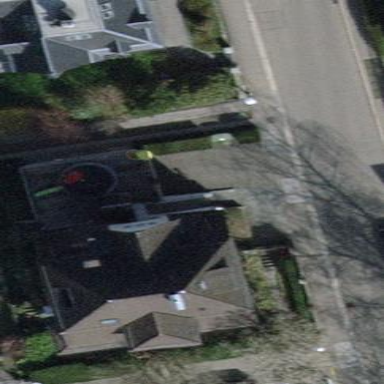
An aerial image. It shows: Balcony as part of building.